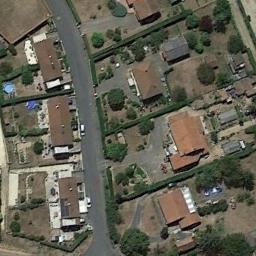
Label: medium_residential